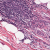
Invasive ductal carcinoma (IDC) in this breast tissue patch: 1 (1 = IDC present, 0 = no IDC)